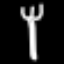
Label: fork